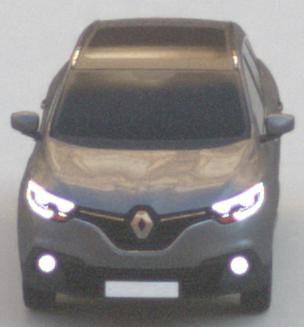
Make: Renault
Model: Kadjar ENERGY TCe 130
Detailed model: Kadjar
Model produced from: 2015/05
Model produced until: 2018/08
Doors: 5
Color: gray
Road condition: dry road
Daytime: morning or afternoon
Contrast: low contrast